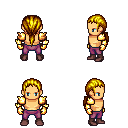
a pixel art fantasy rpg character, male body template, human, tanned skin, gold arm armor, magenta pants, blonde ponytail hairstyle, gold gloves, maroon shoes, four views (front, back, left, right), 2x2 character sprite sheet, small pixel art, hard edges, no anti-aliasing